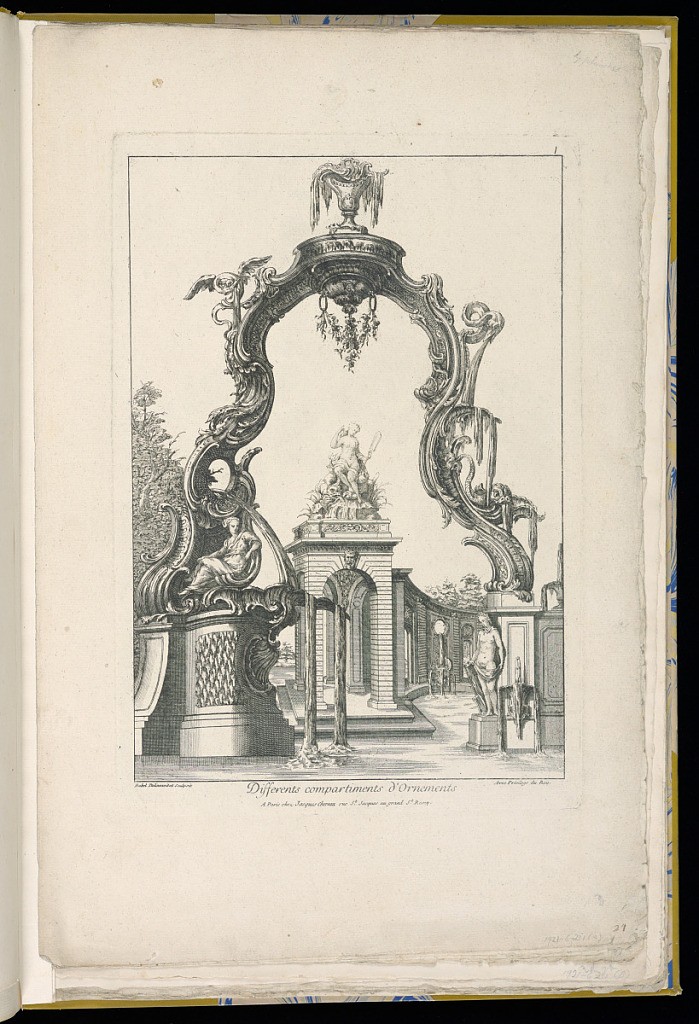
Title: Rocaille Arch and Fountain
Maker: Pierre Edme Babel, French, 1720–1775
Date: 1743-1763
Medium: Engraving on off-white laid paper
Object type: Print
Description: Colonnaded fountain framed by a rocaille arch with birds, dolphins, acanthus leaves, and figural female statues. The plate is signed and numbered.